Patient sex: M
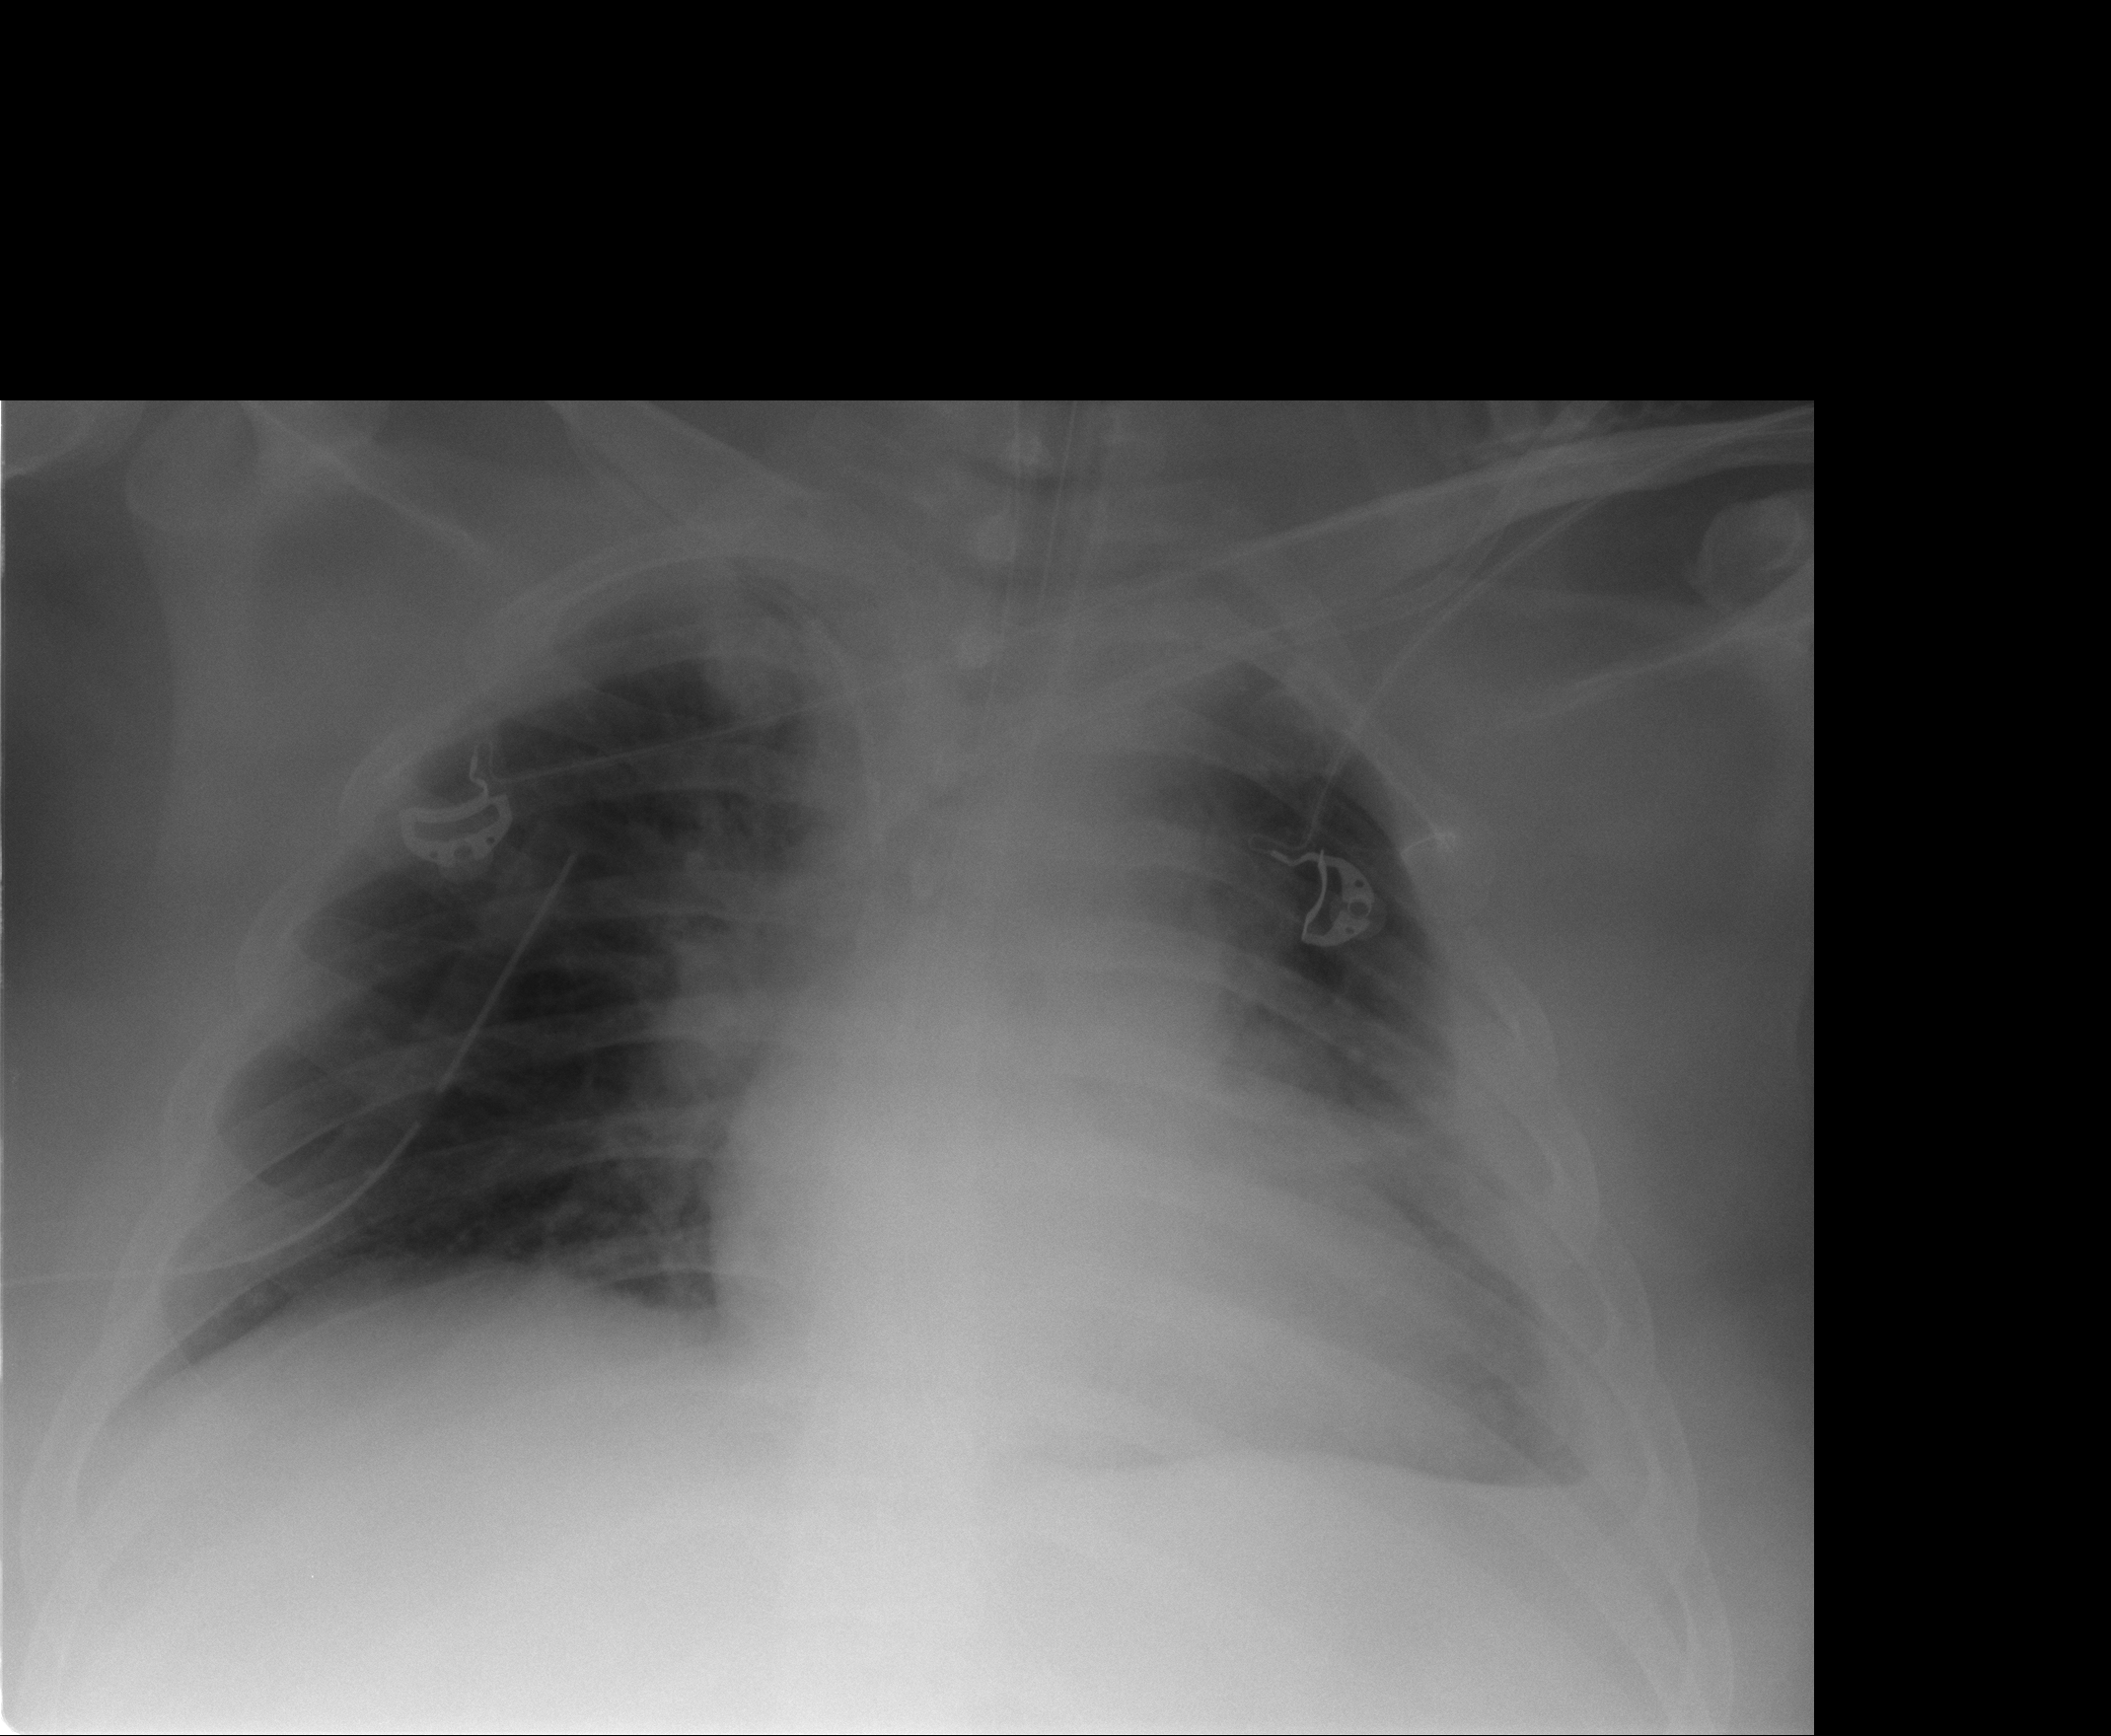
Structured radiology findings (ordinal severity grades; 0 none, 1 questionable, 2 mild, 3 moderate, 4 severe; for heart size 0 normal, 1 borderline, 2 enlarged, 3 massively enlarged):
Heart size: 2
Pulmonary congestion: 2
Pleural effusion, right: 0
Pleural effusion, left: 2
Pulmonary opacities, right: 0
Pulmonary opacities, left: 0
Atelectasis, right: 0
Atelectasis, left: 2